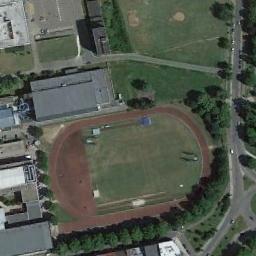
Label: ground_track_field